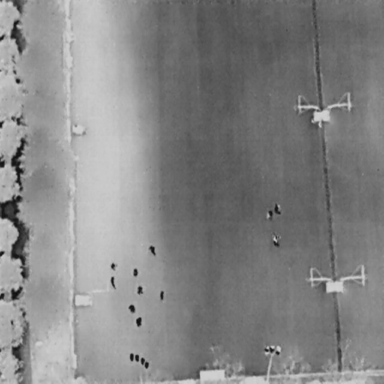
There are 11 People in the infrared image.